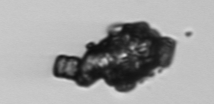
Label: Delphineis